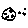
Label: moon